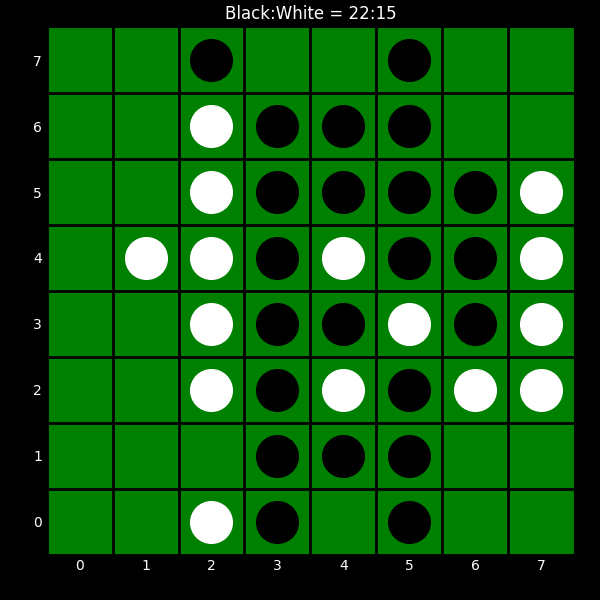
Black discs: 22
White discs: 15